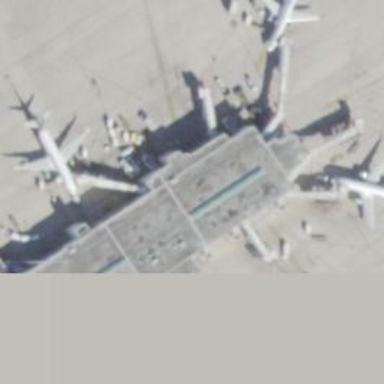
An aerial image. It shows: Airport gate.